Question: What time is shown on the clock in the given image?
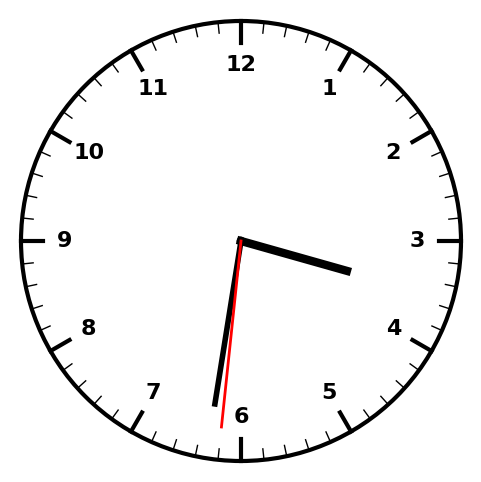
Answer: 03:31:31